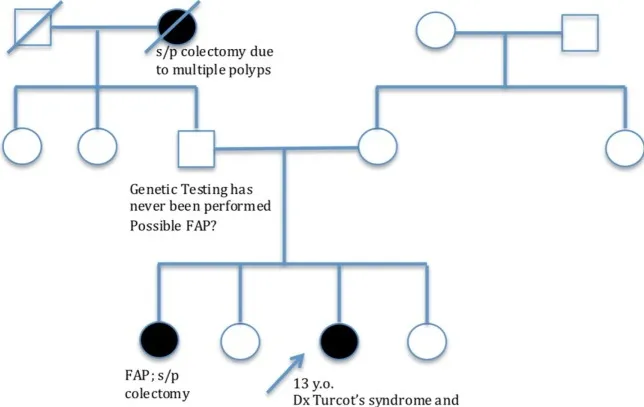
Family pedigree.
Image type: chart (chart)